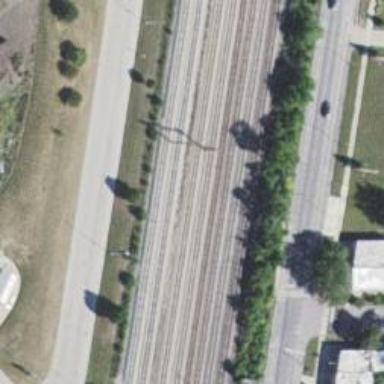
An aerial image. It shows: Rail line with electrified contact lines on embankment.